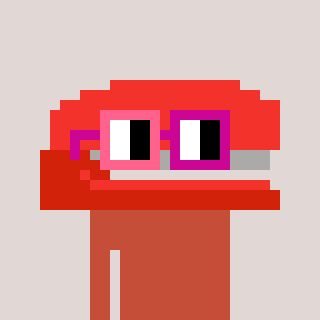
a pixel art character with square pink and red glasses, a stapler-shaped head and a rust-colored body on a warm background